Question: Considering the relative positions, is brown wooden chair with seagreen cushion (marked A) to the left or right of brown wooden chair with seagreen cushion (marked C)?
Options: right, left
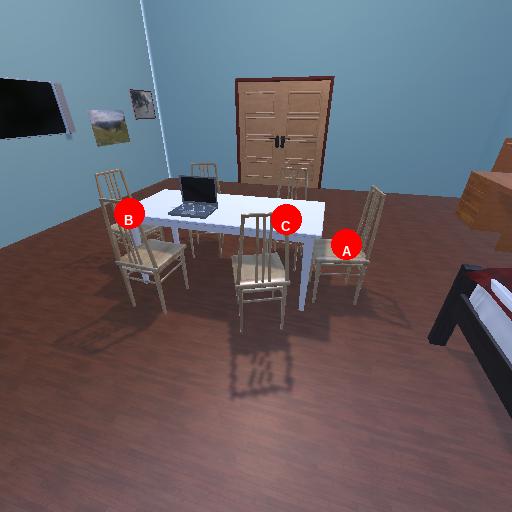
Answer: right